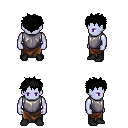
a pixel art fantasy rpg character, male body template, dark elf, purple skin, steel chest armor, robe skirt, black bedhead hairstyle, black shoes, four views (front, back, left, right), 2x2 character sprite sheet, small pixel art, hard edges, no anti-aliasing